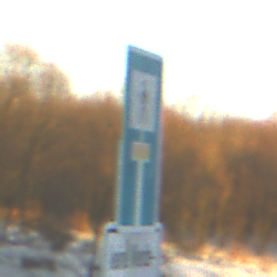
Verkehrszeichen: SackgasseFussgaengerDurchlaessig
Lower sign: HinweisGeaenderteVorfahrtVerkehrsfuehrungVerkehrsregelung3
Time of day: SunriseSunset
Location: Outdoor (Nature)
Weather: Clear
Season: Winter
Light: Natural